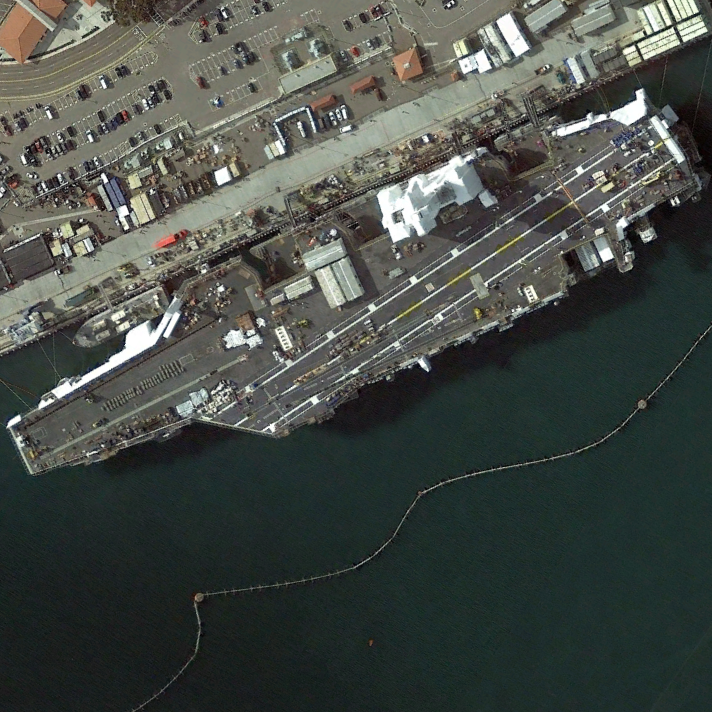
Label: Nimitz-class_aircraft_carrier